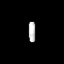
Tissue: prostate
Cell type: T cells
Senescence score: 0.7582
Nuclear area (px): 158
Mean DAPI intensity: 167.873